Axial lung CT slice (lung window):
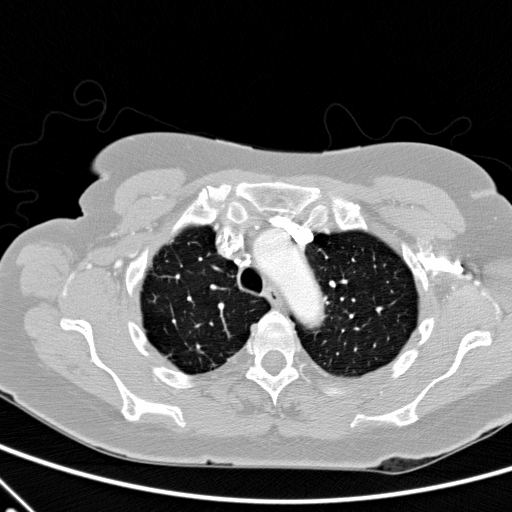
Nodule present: no